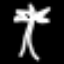
Label: palm tree